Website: walmart
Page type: address-validator
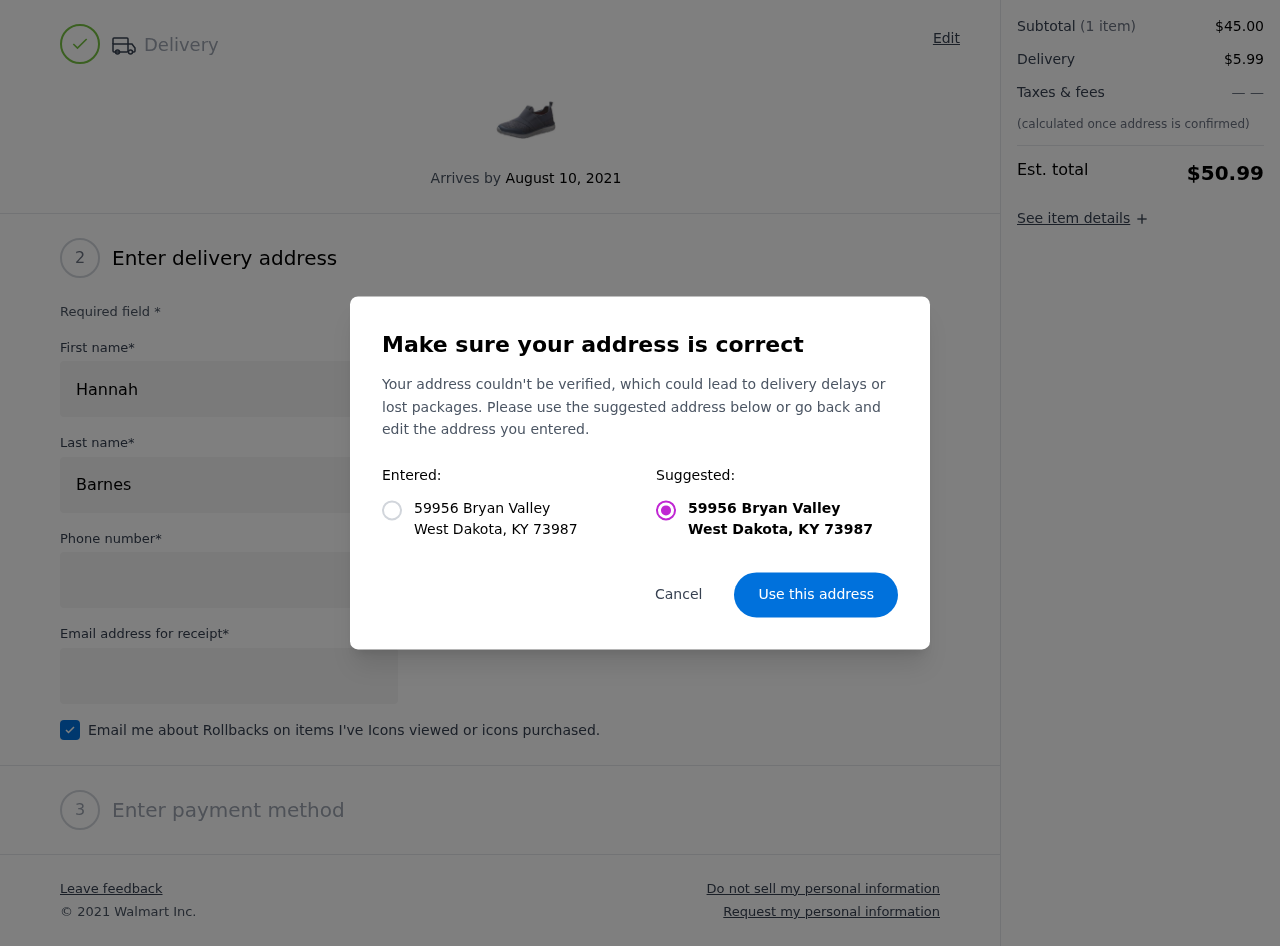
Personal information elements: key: PII_CITY
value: West Dakota
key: PII_POSTCODE
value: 73987
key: PII_STATE_ABBR
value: KY
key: PII_STREET
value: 59956 Bryan Valley
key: PII_FIRSTNAME
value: Hannah
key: PII_LASTNAME
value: Barnes
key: PII_STREET2
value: Apt. 279
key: PII_PHONE
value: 7778111488
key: PII_EMAIL
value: hannahbarnes@gmail.com
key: PII_POSTCODE_FULL
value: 73987
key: PII_POSTCODE_NUMERIC
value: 73987
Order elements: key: ORDER_DELIVERY_DATE
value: August 10, 2021
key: ORDER_SUBTOTAL
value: $45.00
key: ORDER_SHIPPING_COST
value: $5.99
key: ORDER_TOTAL
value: $50.99